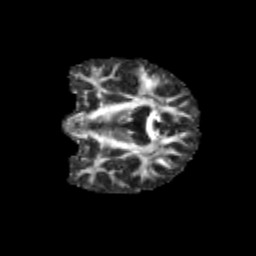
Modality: FA
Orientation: coronal
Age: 11
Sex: male
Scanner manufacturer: siemens
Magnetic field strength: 3 T
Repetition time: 3.8 s
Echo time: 0.07 s